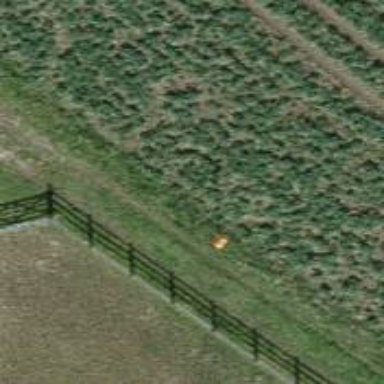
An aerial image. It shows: Orange aerial marker.